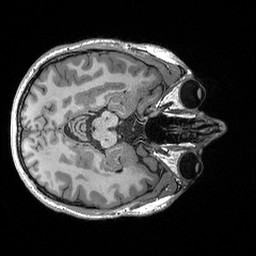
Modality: T1w
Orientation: axial
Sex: male
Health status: healthy
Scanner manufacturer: siemens
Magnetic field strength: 3 T
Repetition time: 2.3 s
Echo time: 0.00296 s